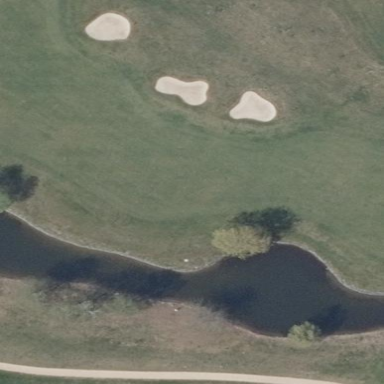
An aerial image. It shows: Picturesque scene of golf course with lateral water hazard.